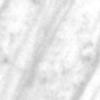
Label: change